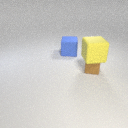
large blue rubber cube behind small brown rubber cube